【题型】解答题　【知识点】向量　【难度】hard
如图所示，点$O$是$\triangle ABC$所在平面上一点，并且满足$\overrightarrow{AO} = m\overrightarrow{AB} + n\overrightarrow{AC}(m、n \in \mathbb{R})$，已知$AB = 6$，$AC = 2$，$\angle BAC = 60^\circ$。

\vspace{1em}
\noindent(1) 若实数$m = \dfrac{1}{3}$，$n = \dfrac{2}{3}$，求证：$\overrightarrow{OB} = 2\overrightarrow{CO}$；

\vspace{0.5em}
\noindent(2) 若$O$是$\triangle ABC$的外心，求$m$、$n$的值；

\vspace{0.5em}
\noindent(3) 如果$O$是$\angle BAC$的平分线上某点，则当$m + \dfrac{3}{n}$达到最小值时，求$|\overrightarrow{AO}|$。
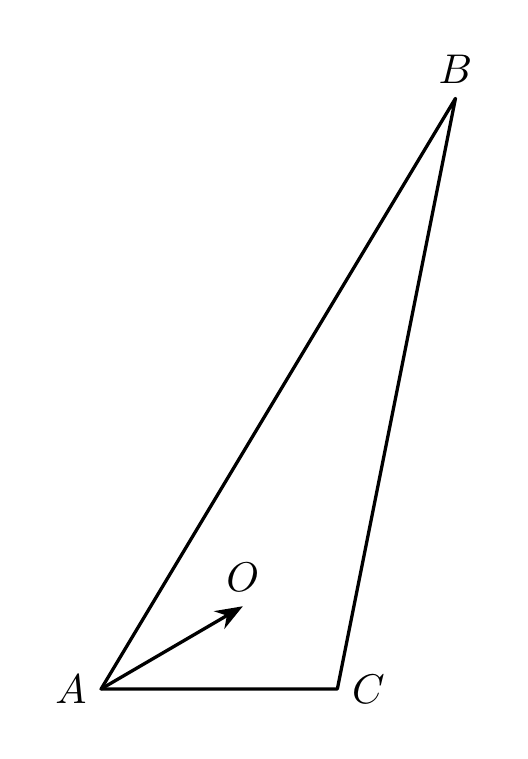
【解答】
\noindent【答案】(1) 证明见解析

\vspace{0.5em}
\noindent(2) $n = -\dfrac{1}{3}$，$m = \dfrac{5}{9}$

\vspace{0.5em}
\noindent(3) $6\sqrt{3}$

\vspace{1em}
\noindent【分析】(1) 运用平面向量加法的几何意义，结合共线向量的性质进行证明即可；

\noindent(2) 根据三角形外心的性质，结合平面向量数量积的运算性质和定义进行求解即可；

\noindent(3) 根据三角形内心的性质，结合平面向量数量积的运算性质和定义进行求解即可。

\vspace{1em}
\noindent【详解】(1) $m = \dfrac{1}{3}$，$n = \dfrac{2}{3}$时，$\overrightarrow{AO} = \dfrac{1}{3}\overrightarrow{AB} + \dfrac{2}{3}\overrightarrow{AC}$，

$\therefore -3\overrightarrow{OA} = \overrightarrow{OB} - \overrightarrow{OA} + 2\left(\overrightarrow{OC} - \overrightarrow{OA}\right)$，

$\therefore \overrightarrow{OB} = 2\overrightarrow{CO}$。

\vspace{1em}
\noindent(2)

设$BA$的中点为$E$，显然$BA \perp OE$，

$\overrightarrow{AO} \cdot \overrightarrow{AB} = (\overrightarrow{AE} + \overrightarrow{EO}) \cdot \overrightarrow{AB} = \dfrac{1}{2}\overrightarrow{AB}^2 + \overrightarrow{EO} \cdot \overrightarrow{AB} = \dfrac{1}{2}\overrightarrow{AB}^2 = 18$，

由$\overrightarrow{AO} = m\overrightarrow{AB} + n\overrightarrow{AC} \Rightarrow \overrightarrow{AO} \cdot \overrightarrow{AB} = m\overrightarrow{AB}^2 + n\overrightarrow{AC} \cdot \overrightarrow{AB} \Rightarrow 18 = 36m + n \cdot 6 \times 2 \times \dfrac{1}{2} \Rightarrow 6m + n = 3$，

设$AC$的中点为$F$，显然$CA \perp OF$，

$\overrightarrow{AO} \cdot \overrightarrow{AC} = (\overrightarrow{AF} + \overrightarrow{FC}) \cdot \overrightarrow{AC} = \dfrac{1}{2}\overrightarrow{AC}^2 + \overrightarrow{FO} \cdot \overrightarrow{AC} = \dfrac{1}{2}\overrightarrow{AC}^2 = 2$，

由$\overrightarrow{AO} = m\overrightarrow{AB} + n\overrightarrow{AC} \Rightarrow \overrightarrow{AO} \cdot \overrightarrow{AC} = m\overrightarrow{AB} \cdot \overrightarrow{AC} + n\overrightarrow{AC}^2 = 2 = m \cdot 6 \times 2 \times \dfrac{1}{2} + 4n \Rightarrow 3m + 2n = 1$，

即$\begin{cases} 6m + n = 3 \\ 3m + 2n = 1 \end{cases} \Rightarrow n = -\dfrac{1}{3}$，$m = \dfrac{5}{9}$；

\vspace{1em}
\noindent(3) $\because O$是$\angle BAC$的平分线上某点，

$\therefore \overrightarrow{AO} = \lambda \left( \dfrac{\overrightarrow{AB}}{|\overrightarrow{AB}|} + \dfrac{\overrightarrow{AC}}{|\overrightarrow{AC}|} \right) = \dfrac{\lambda}{6}\overrightarrow{AB} + \dfrac{\lambda}{2}\overrightarrow{AC}(\lambda > 0)$，

$\therefore m = \dfrac{\lambda}{6}$，$n = \dfrac{\lambda}{2}$，

$\therefore m + \dfrac{3}{n} = \dfrac{\lambda}{6} + \dfrac{6}{\lambda} \geq 2$，当且仅当$\dfrac{\lambda}{6} = \dfrac{6}{\lambda}$，即$\lambda = 6$时取最小值，

所以$\overrightarrow{AO} = \overrightarrow{AB} + 3\overrightarrow{AC} \Rightarrow |\overrightarrow{AO}| = \sqrt{(\overrightarrow{AB} + 3\overrightarrow{AC})^2} = \sqrt{\overrightarrow{AB}^2 + 9\overrightarrow{AC}^2 + 6\overrightarrow{AB} \cdot \overrightarrow{AC}}$，

$\therefore |\overrightarrow{AO}| = \sqrt{36 + 9 \times 4 + 6 \times 6 \times 2 \times \dfrac{1}{2}} = 6\sqrt{3}$。
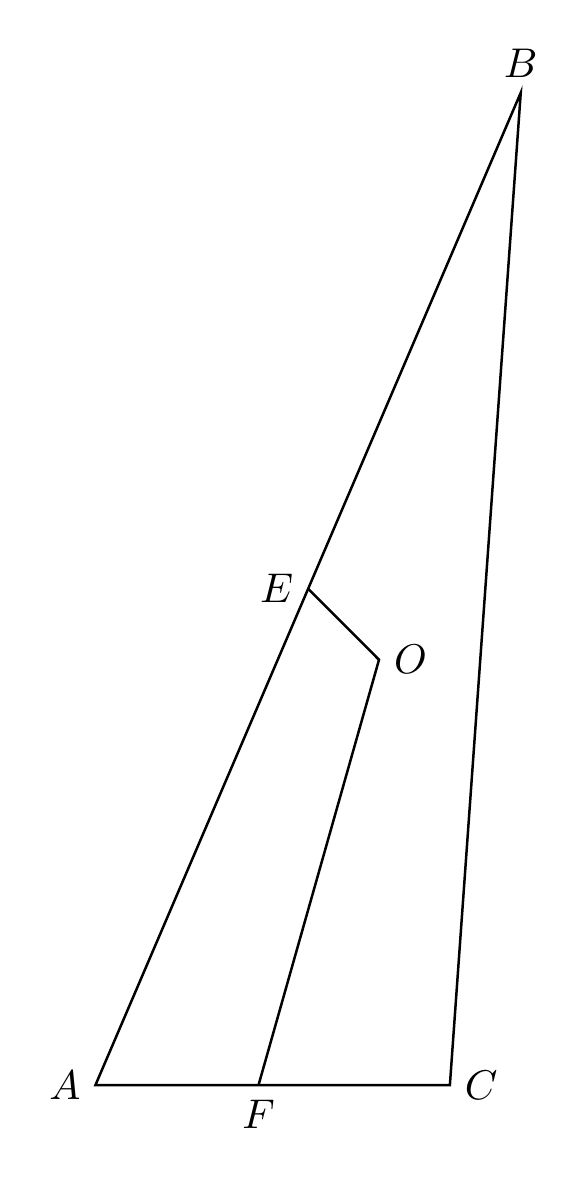